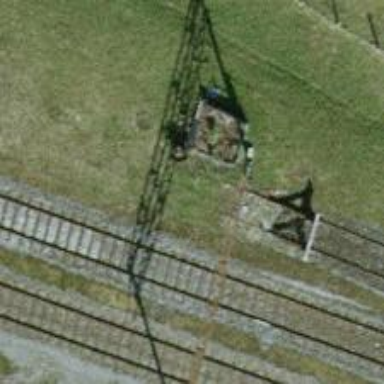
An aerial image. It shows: Railway buffer stop.